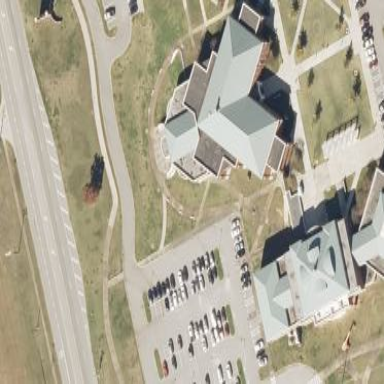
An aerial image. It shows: College building.